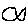
Label: fish